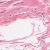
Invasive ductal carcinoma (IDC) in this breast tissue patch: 0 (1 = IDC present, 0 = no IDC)